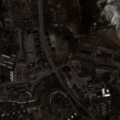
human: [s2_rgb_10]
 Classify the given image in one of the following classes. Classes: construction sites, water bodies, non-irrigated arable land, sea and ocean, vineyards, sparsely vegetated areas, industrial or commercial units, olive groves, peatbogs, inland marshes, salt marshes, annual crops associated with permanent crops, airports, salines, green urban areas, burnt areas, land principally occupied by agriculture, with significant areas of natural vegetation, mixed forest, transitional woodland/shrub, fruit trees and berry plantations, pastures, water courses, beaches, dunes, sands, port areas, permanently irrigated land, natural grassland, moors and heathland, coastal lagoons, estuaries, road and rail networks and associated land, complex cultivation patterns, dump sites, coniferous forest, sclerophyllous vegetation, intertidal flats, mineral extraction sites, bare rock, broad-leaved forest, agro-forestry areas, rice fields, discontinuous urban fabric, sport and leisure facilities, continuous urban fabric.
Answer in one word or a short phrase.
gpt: discontinuous urban fabric, industrial or commercial units, broad-leaved forest, salt marshes, sea and ocean